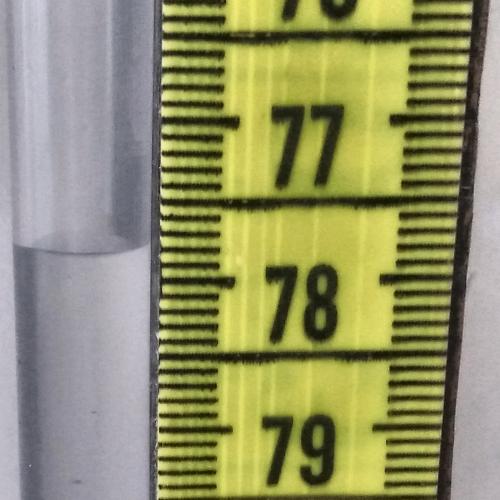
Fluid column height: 77.8 cm